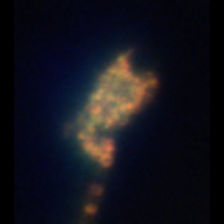
Taxon: Ciliates
Group: Other